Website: bh-photo
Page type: address-validator
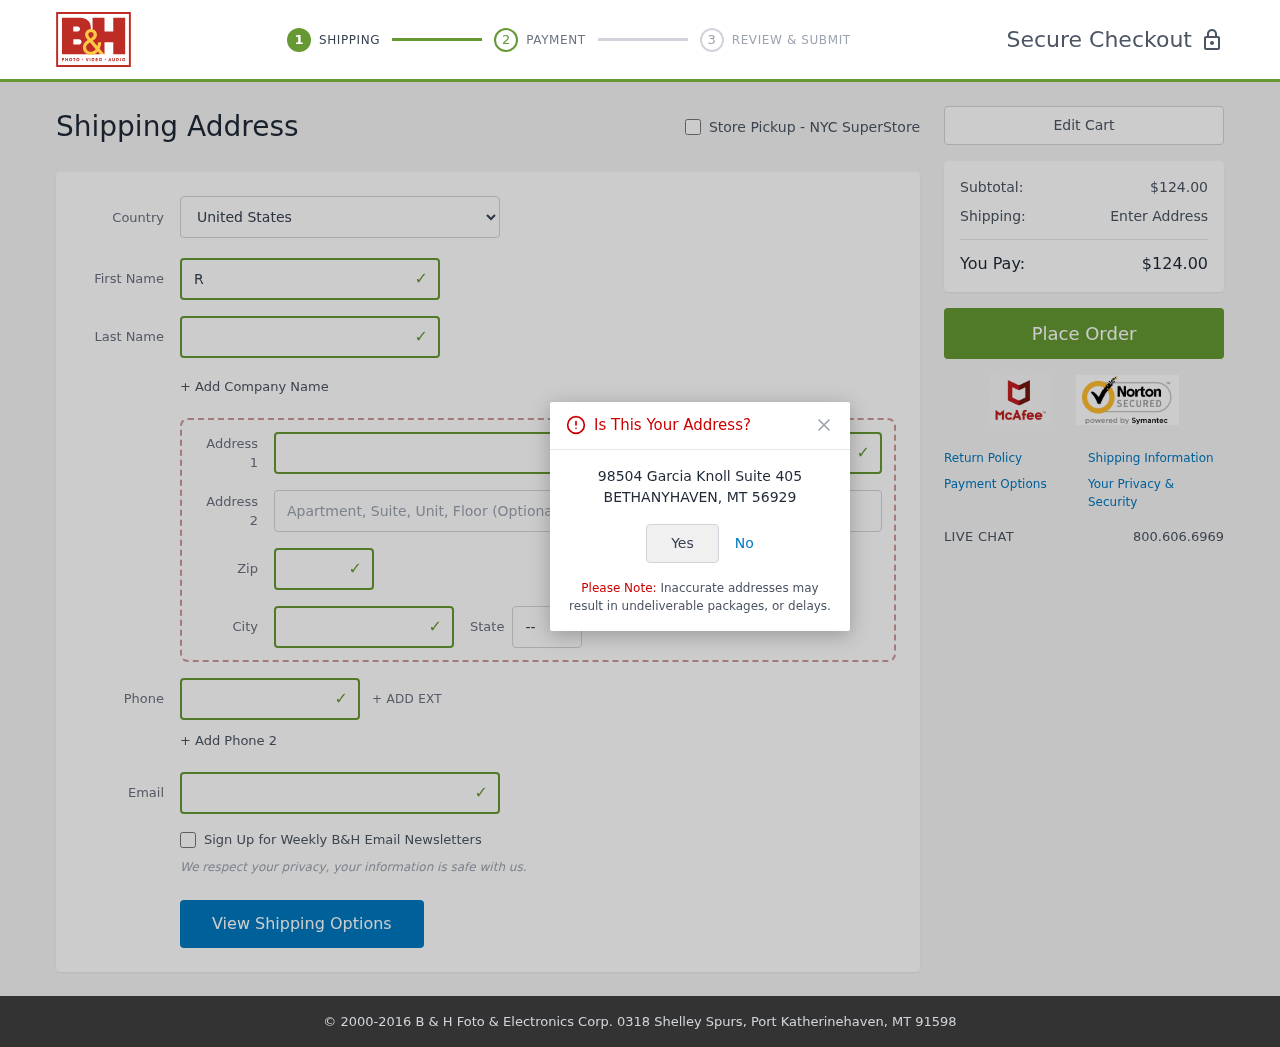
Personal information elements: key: PII_CITY
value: Bethanyhaven
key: PII_COUNTRY
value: United States
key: PII_EMAIL
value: ronald.mueller@hotmail.com
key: PII_FIRSTNAME
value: Ronald
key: PII_LASTNAME
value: Mueller
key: PII_PHONE
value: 2844611871
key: PII_POSTCODE
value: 56929
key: PII_STATE_ABBR
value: MT
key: PII_STREET
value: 98504 Garcia Knoll Suite 405
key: PII_CITY_CONFIRM
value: BETHANYHAVEN
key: PII_POSTCODE_FULL
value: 56929
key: PII_POSTCODE_NUMERIC
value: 56929
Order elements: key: ORDER_SUBTOTAL
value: $124.00
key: ORDER_TOTAL
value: $124.00